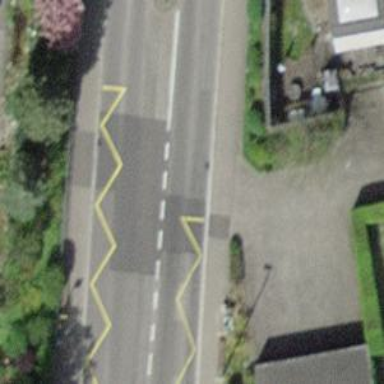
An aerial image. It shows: Unmarked road crossing.